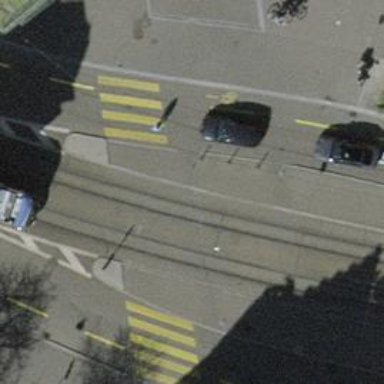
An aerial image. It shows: Tram crossing on the railway.